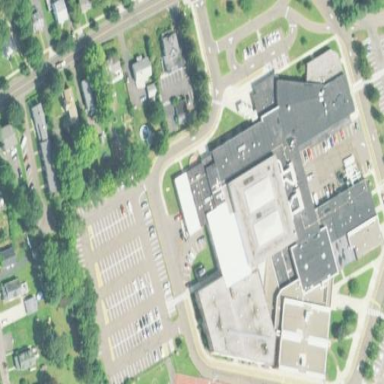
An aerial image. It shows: School building.